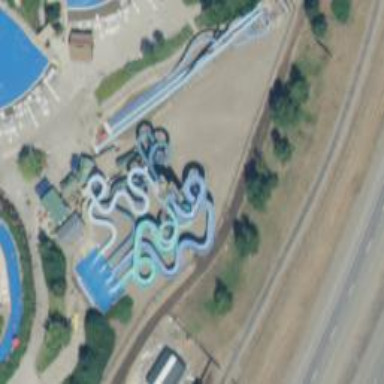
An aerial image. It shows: Water slide attraction.